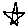
Label: star